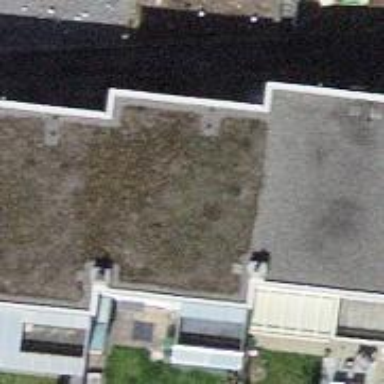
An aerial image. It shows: Flat roof terrace building.